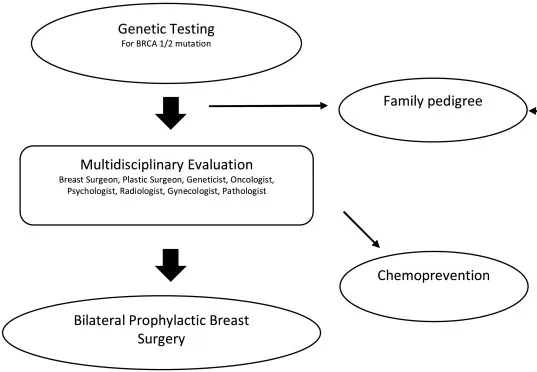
Algorithm for Multidisciplinary Breast Cancer Management in germline mutations (CDH1, BRCA1-2).
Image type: radiology (x_ray)